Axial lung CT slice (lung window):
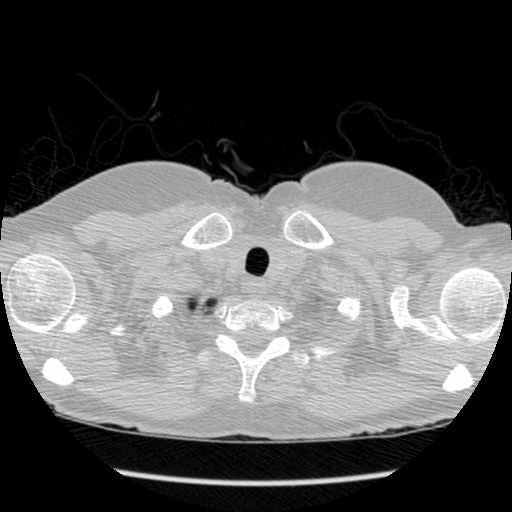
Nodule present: no